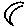
Label: moon